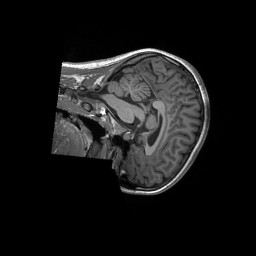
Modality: T1w
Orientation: sagittal
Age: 18
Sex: female
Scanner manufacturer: siemens
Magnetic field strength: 3 T
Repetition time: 2.3 s
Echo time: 0.00232 s